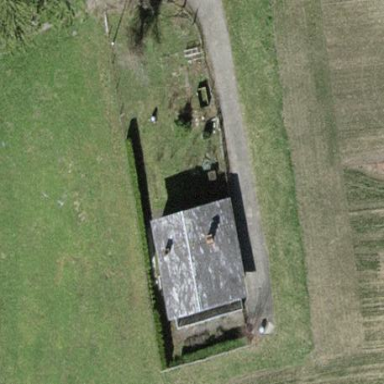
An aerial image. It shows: Black house with gabled roof.